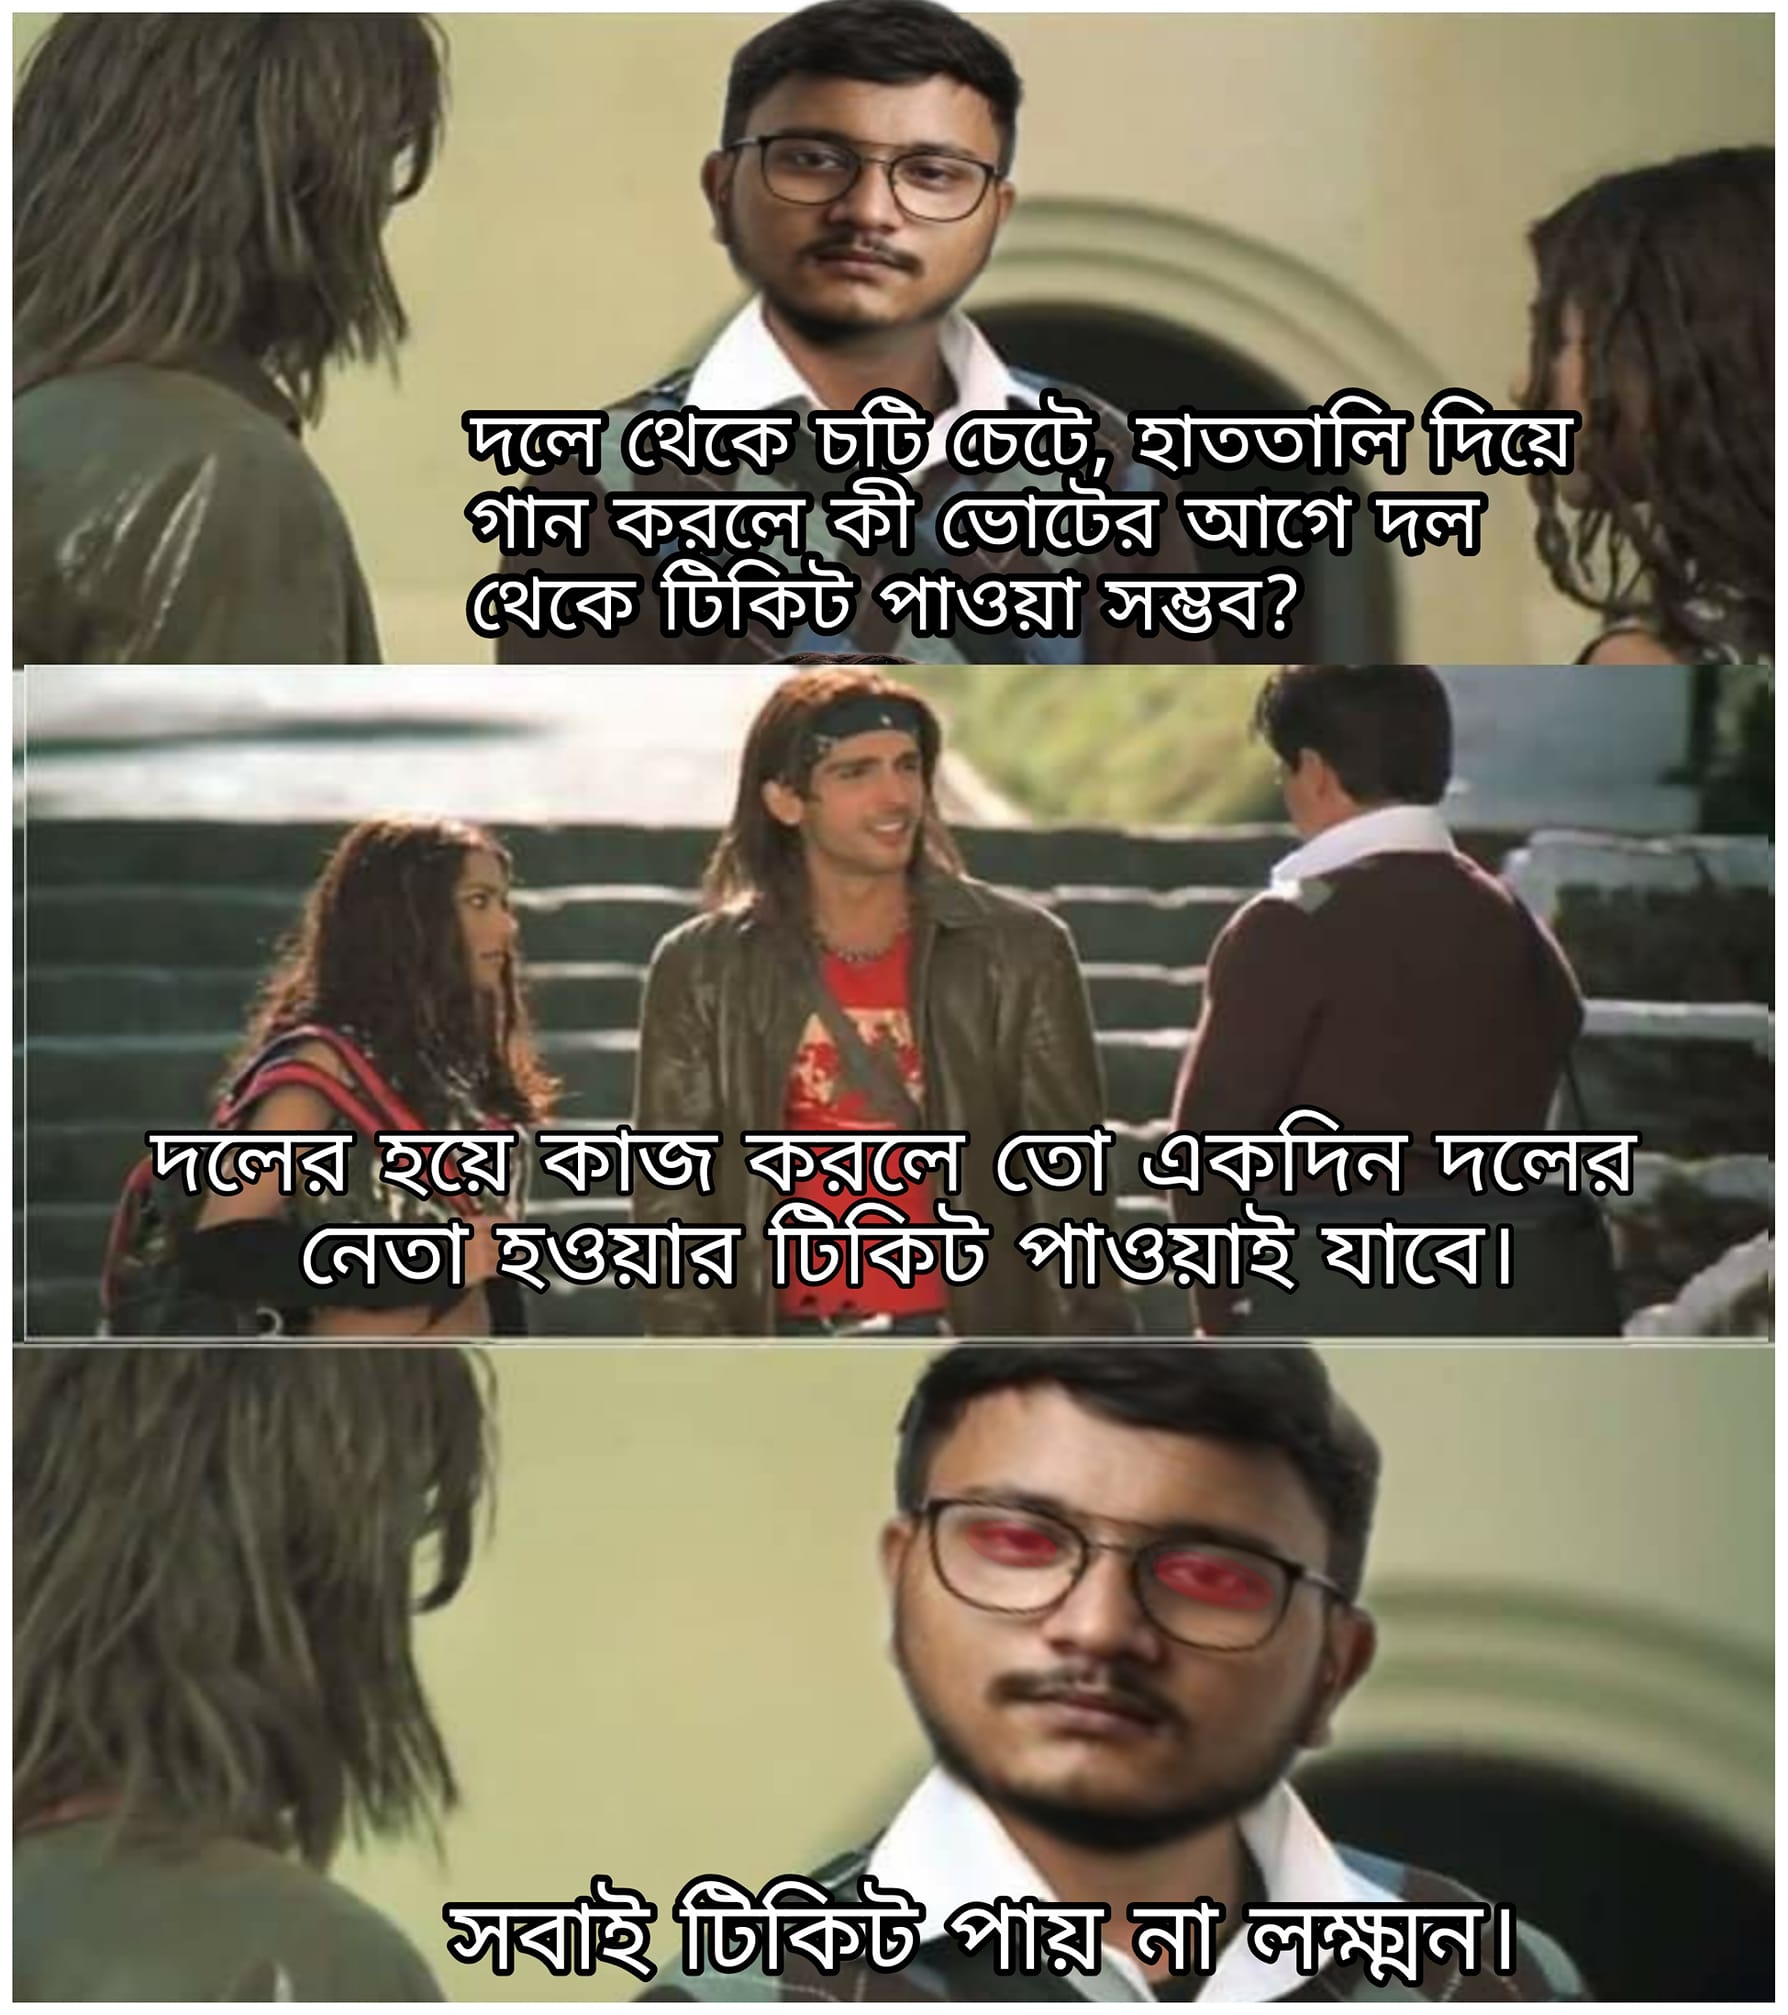
Caption: দল থেকে চটি চেটে , হাততালি দিয়ে গান করলে কী ভোটের আগে দল থেকে টিকিট পাওয়া সম্ভব ?    দলের হয়ে কাজ করলে তো একদিন দলের নেতা হওয়ার টিকিট পাওয়াই যাবে ।   সবাই টিকিট পায় না লক্ষ্মণ ।
Label: hate